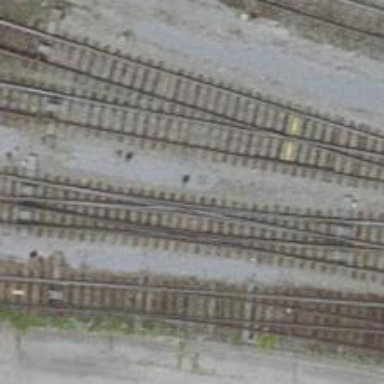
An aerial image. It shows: Railway yard with one track in service.